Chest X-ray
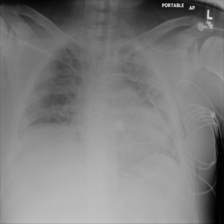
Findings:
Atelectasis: negative
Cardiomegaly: negative
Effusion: negative
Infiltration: negative
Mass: negative
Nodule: negative
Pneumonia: negative
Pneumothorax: negative
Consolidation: negative
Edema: negative
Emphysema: negative
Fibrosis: negative
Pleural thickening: negative
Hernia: negative